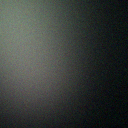
Screen state: off